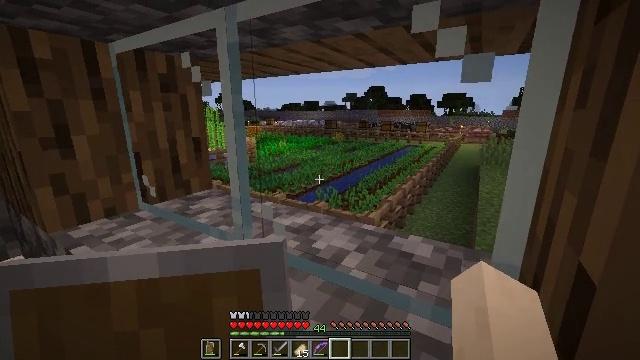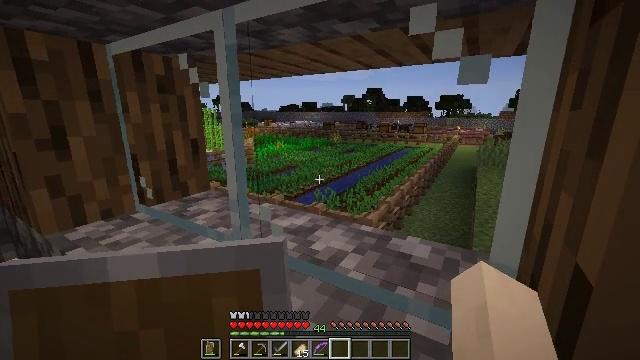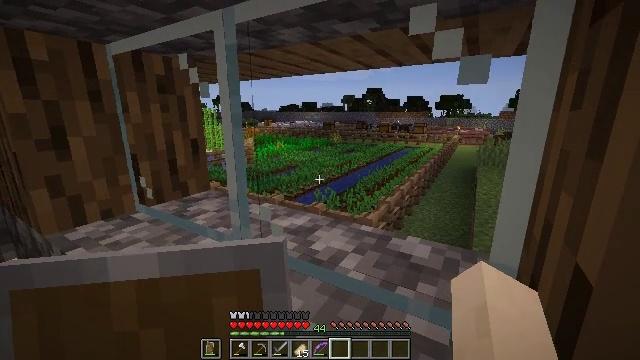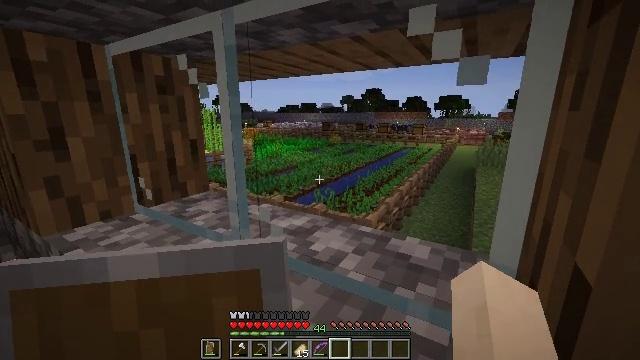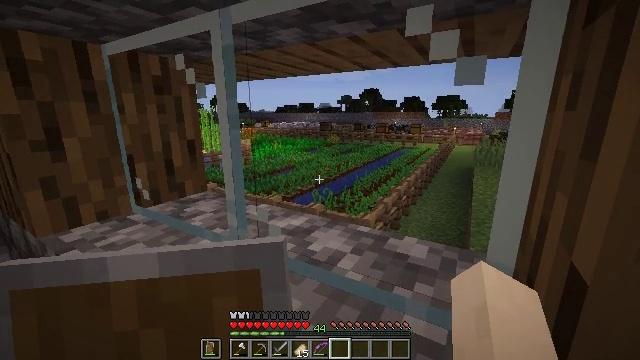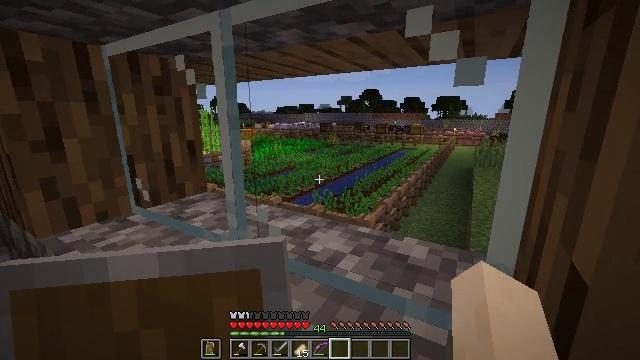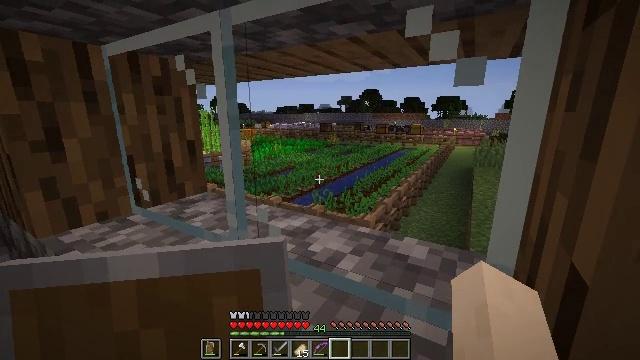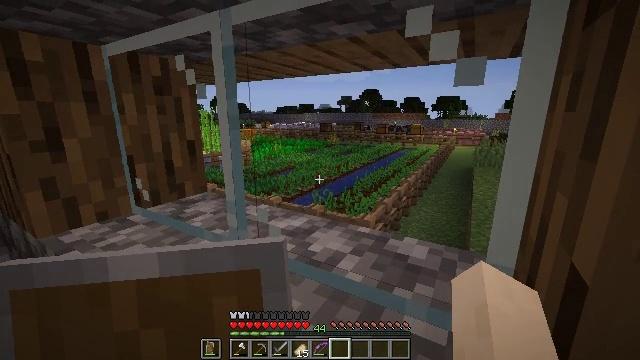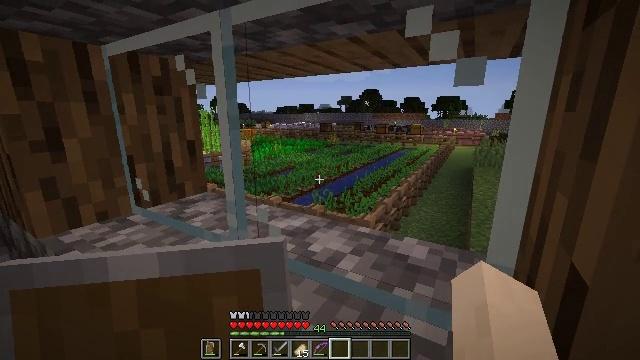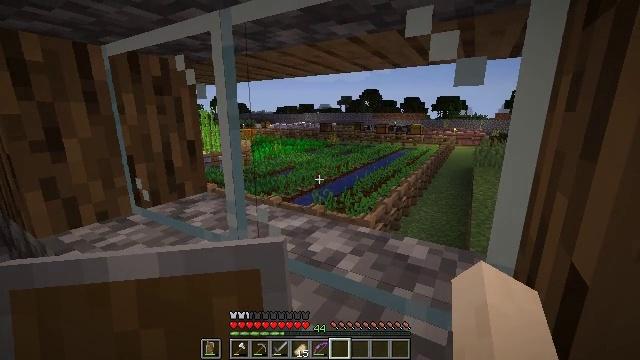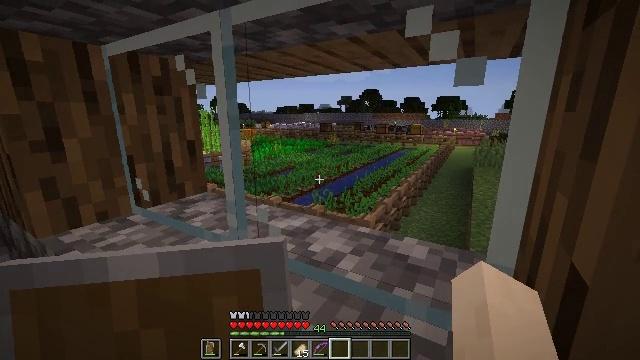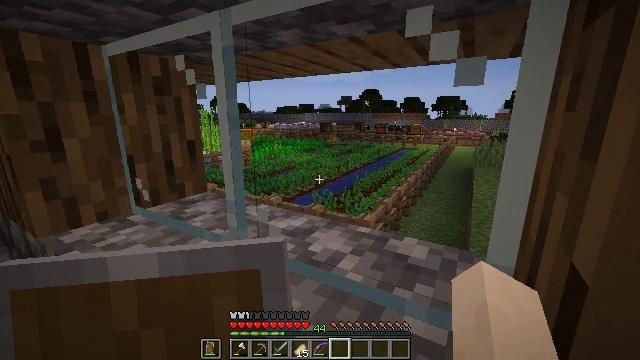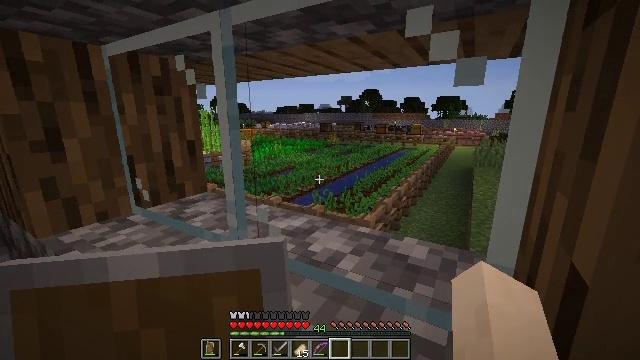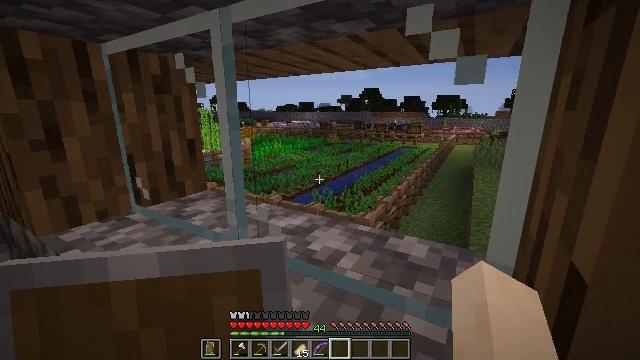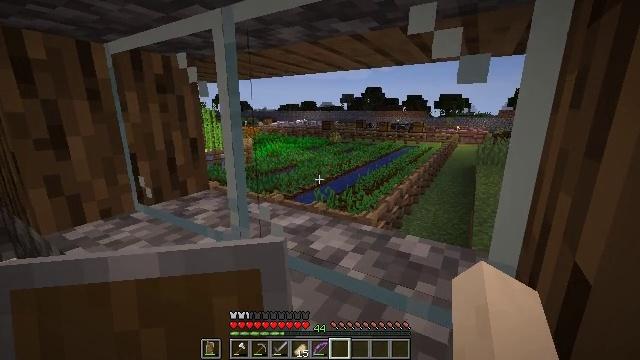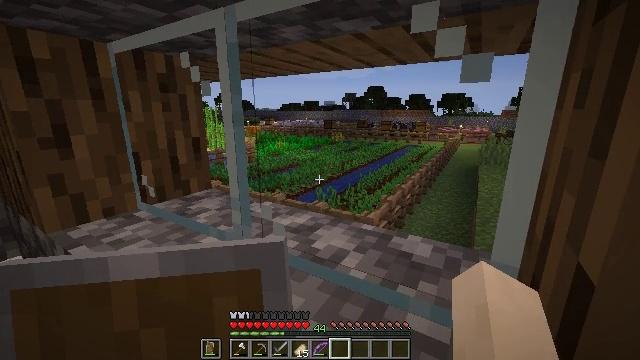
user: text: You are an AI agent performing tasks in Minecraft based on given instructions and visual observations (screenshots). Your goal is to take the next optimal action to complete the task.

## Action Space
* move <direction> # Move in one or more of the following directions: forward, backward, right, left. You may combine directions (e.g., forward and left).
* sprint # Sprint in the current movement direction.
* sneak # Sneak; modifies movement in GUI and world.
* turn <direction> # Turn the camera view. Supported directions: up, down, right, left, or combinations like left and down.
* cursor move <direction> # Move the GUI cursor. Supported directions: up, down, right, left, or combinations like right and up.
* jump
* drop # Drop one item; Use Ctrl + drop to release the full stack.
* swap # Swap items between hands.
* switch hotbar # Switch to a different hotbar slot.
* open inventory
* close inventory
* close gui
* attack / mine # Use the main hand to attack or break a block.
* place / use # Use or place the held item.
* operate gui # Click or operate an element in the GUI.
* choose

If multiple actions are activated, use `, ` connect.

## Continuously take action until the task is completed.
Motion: motion action
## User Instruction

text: Break the mob spawner.
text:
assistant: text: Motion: no_op
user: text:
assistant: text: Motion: no_op
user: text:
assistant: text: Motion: no_op
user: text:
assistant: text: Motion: no_op
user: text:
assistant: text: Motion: no_op
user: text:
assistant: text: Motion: no_op
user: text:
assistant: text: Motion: no_op
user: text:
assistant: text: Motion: no_op
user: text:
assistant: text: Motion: no_op
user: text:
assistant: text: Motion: no_op
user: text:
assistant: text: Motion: no_op
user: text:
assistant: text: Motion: no_op
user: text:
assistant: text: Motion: no_op
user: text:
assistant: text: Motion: no_op
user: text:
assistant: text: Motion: no_op
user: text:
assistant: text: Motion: no_op
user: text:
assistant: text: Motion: no_op
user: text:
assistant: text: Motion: no_op
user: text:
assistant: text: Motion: no_op
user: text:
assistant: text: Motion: no_op
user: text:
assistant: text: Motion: no_op
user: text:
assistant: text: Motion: no_op
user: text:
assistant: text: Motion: no_op
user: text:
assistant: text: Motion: no_op
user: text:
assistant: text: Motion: no_op
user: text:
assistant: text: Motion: no_op
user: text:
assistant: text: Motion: no_op
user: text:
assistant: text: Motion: no_op
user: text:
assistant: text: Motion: no_op
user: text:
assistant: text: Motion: no_op